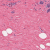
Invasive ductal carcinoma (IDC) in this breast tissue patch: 0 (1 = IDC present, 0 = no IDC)